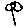
Label: flower